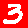
Digit: 3